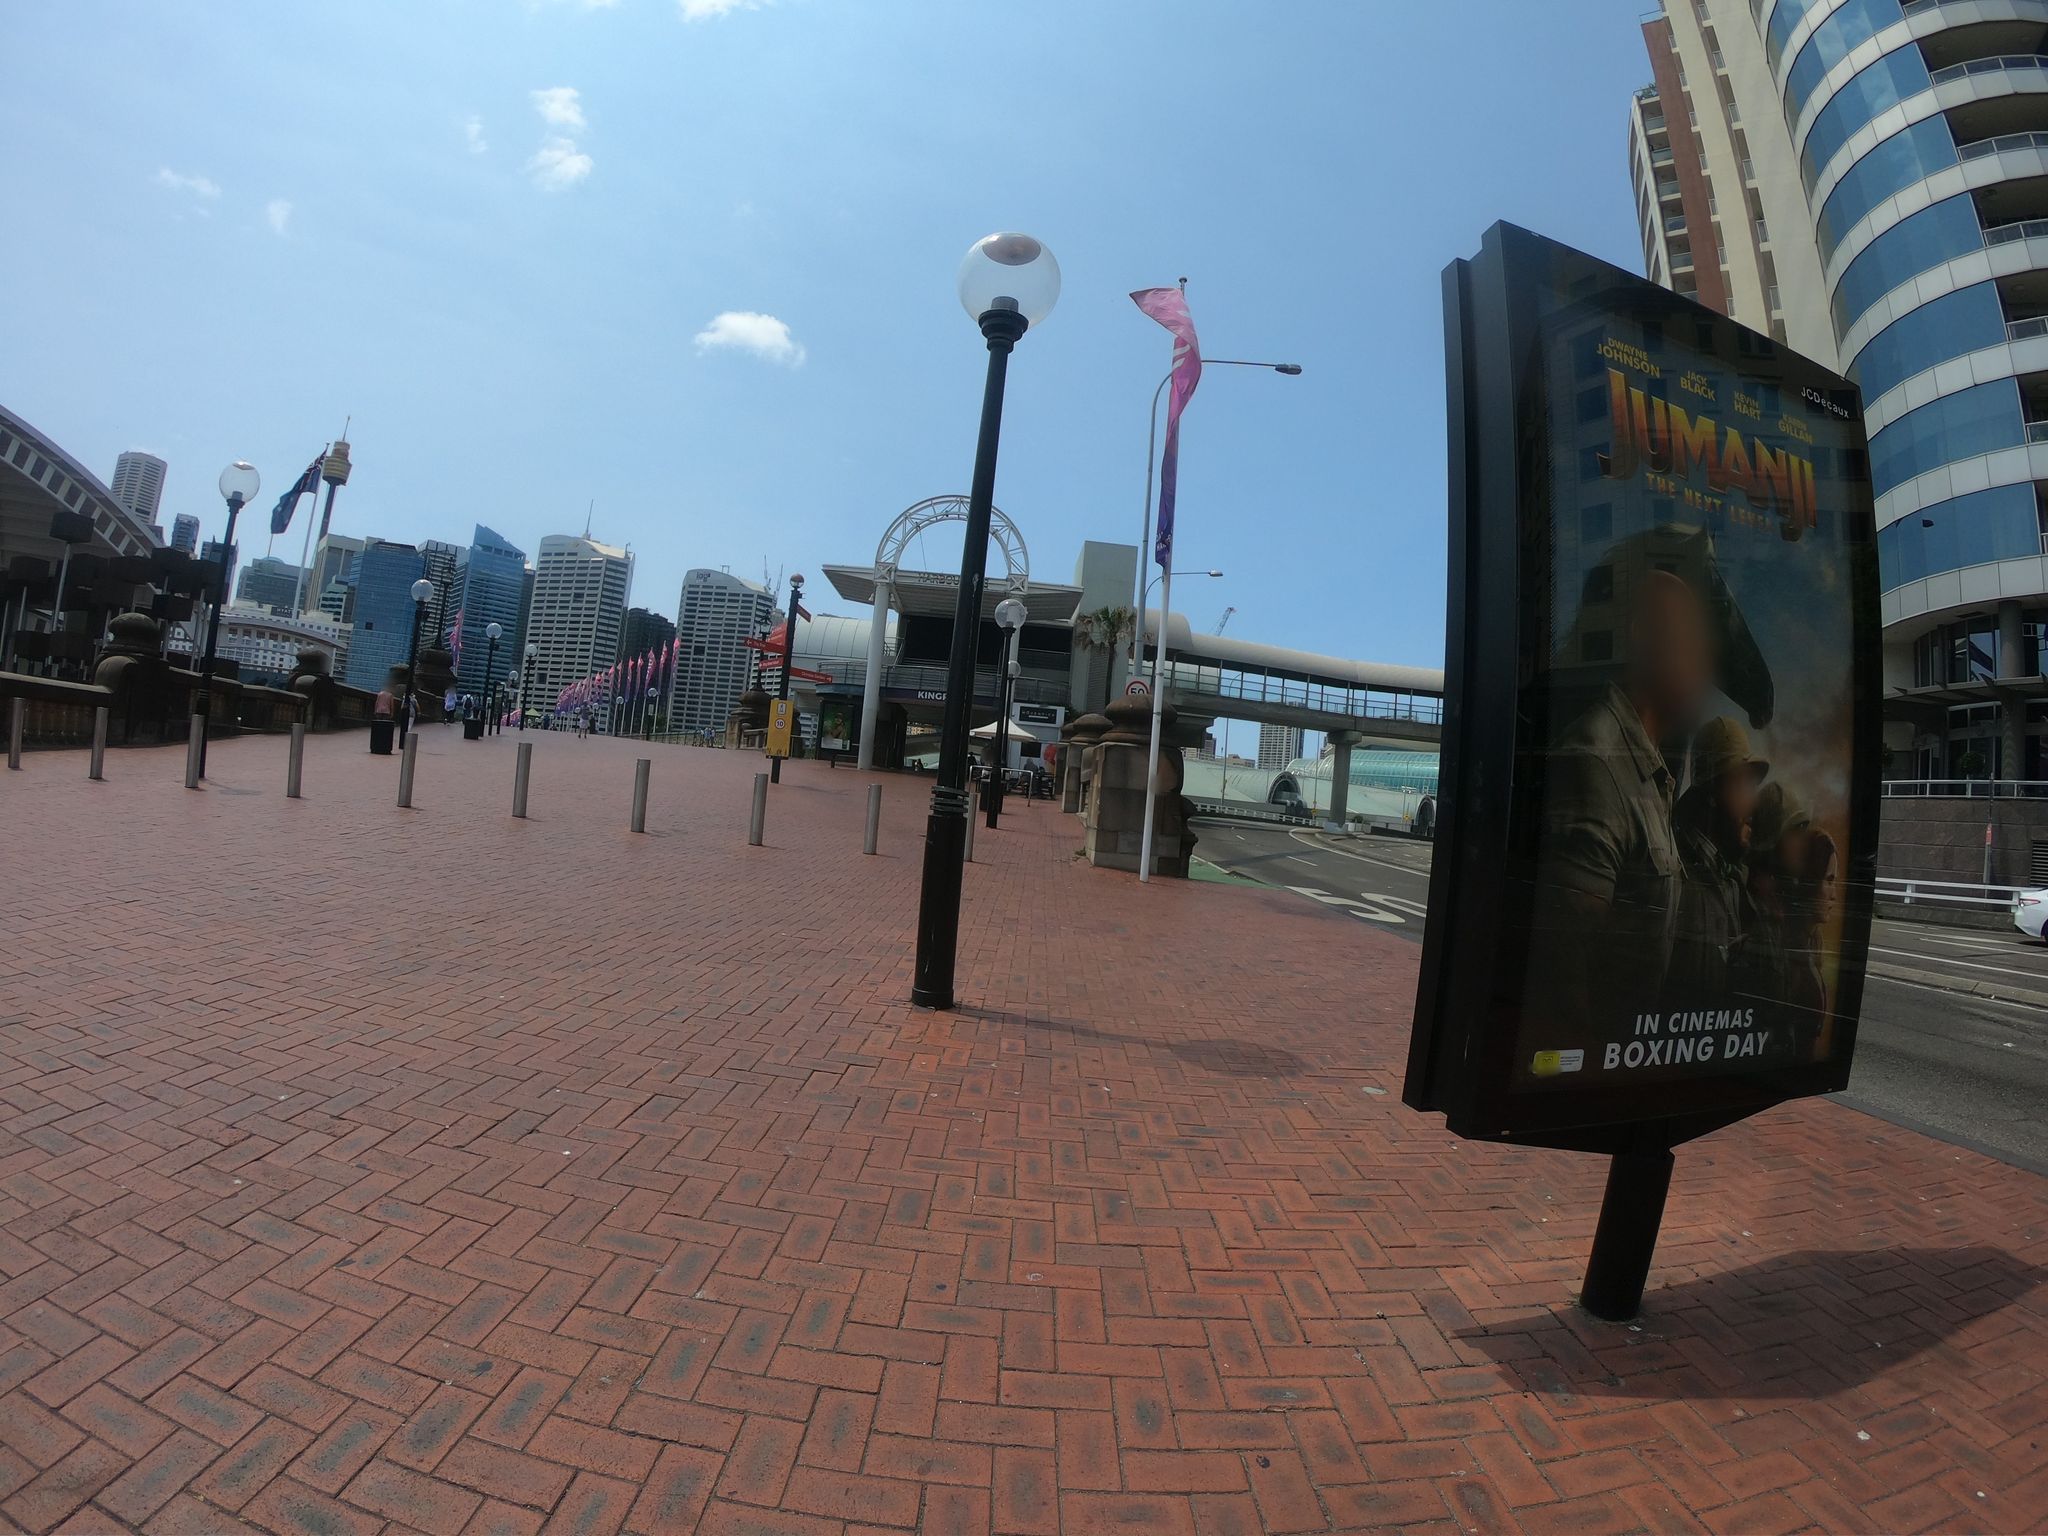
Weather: clear
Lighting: day
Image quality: good
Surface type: walking surface
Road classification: pedestrian
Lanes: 2
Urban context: urban centre
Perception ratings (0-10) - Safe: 6.42, Lively: 7.94, Beautiful: 5.76, Boring: 3.91, Depressing: 7.82, Wealthy: 2.93